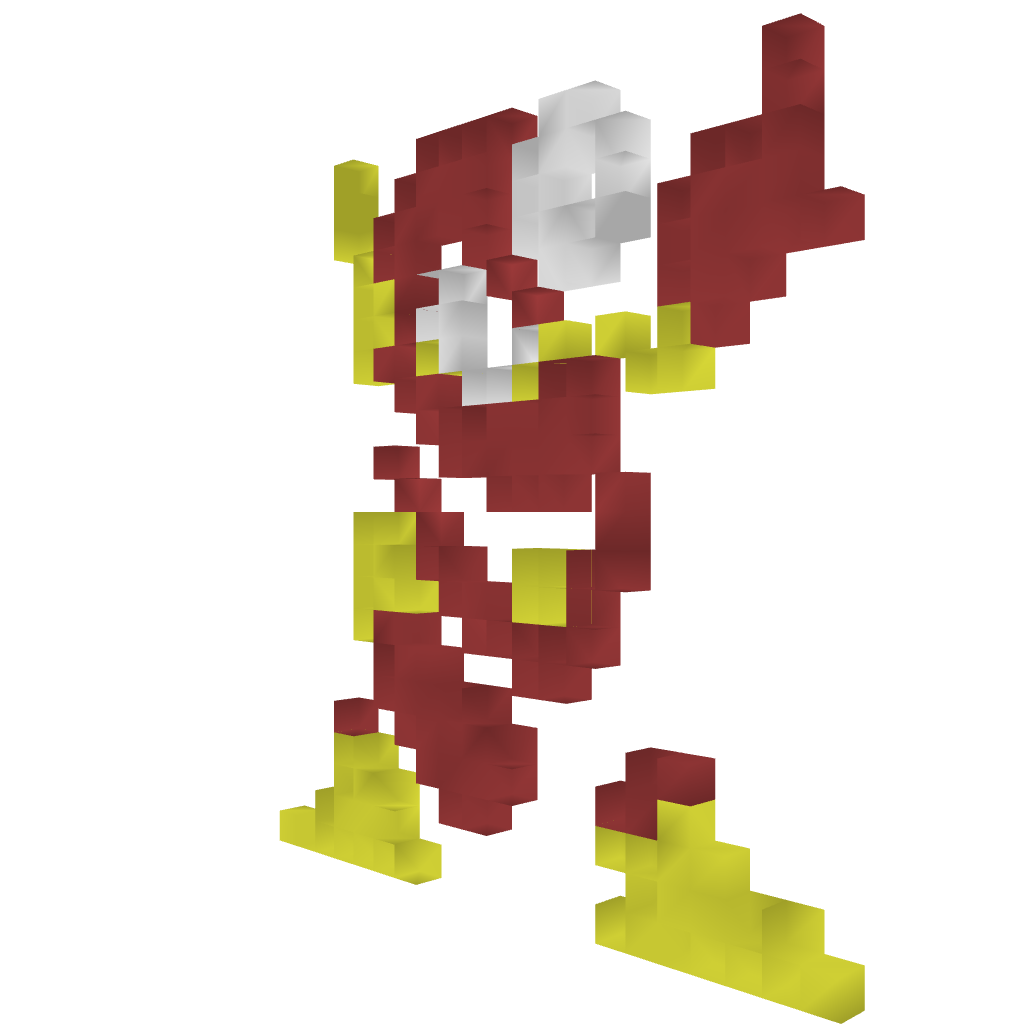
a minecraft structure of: Metalman (ErnieCIII) bad low quality